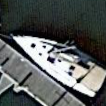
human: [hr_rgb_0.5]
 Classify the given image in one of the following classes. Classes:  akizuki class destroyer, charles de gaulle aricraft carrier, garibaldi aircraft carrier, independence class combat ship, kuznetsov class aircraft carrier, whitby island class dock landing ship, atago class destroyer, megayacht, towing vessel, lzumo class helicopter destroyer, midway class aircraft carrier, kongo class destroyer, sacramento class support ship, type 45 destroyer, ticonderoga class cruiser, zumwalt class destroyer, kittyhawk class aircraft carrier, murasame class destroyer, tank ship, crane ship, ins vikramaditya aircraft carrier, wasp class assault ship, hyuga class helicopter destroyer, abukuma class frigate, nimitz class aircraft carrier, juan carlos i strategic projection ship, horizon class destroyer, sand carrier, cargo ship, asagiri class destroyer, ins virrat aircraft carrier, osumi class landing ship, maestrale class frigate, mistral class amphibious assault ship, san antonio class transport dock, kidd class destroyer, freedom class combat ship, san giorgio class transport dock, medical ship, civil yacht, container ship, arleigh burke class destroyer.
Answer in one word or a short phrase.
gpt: Civil yacht